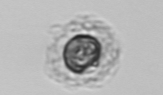
Label: Emiliania_huxleyi